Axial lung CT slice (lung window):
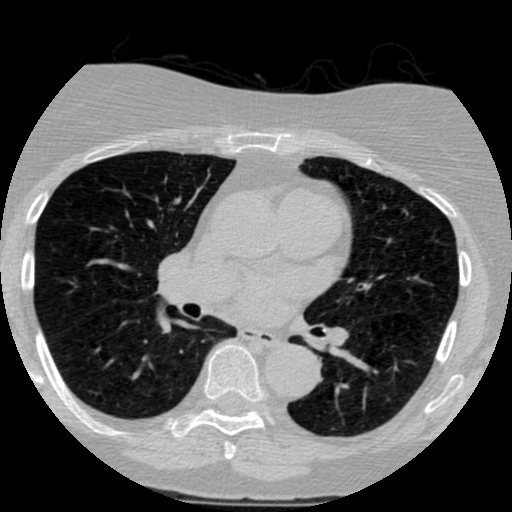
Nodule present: no